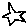
Label: star